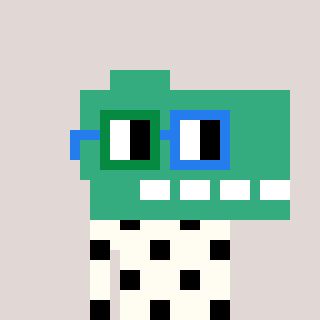
a pixel art character with square green and blue glasses, a dino-shaped head and a grayscale-colored body on a warm background